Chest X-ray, AP view. Patient: 44 years old, sex M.
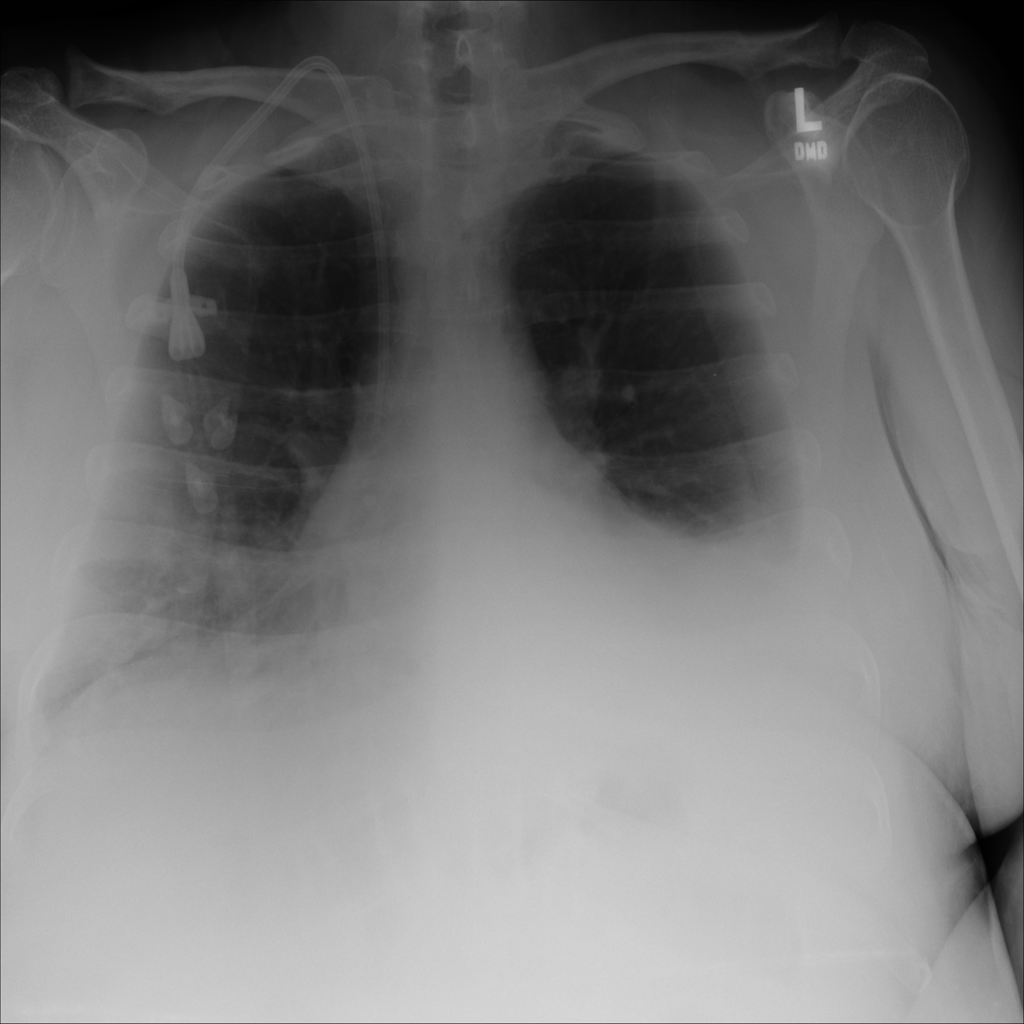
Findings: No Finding